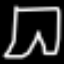
Label: pants